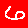
Digit: 6